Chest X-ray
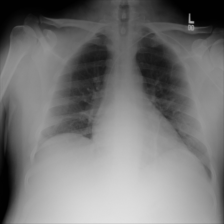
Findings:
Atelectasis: negative
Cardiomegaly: negative
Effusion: negative
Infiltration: negative
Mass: negative
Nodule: negative
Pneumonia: negative
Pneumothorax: negative
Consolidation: negative
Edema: negative
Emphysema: negative
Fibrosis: negative
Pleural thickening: negative
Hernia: negative